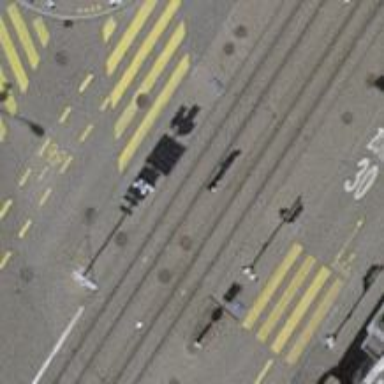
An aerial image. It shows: Tram crossing on the railway.